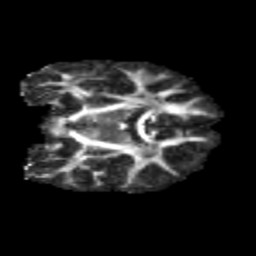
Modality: FA
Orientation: coronal
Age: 11
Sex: female
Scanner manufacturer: siemens
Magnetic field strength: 3 T
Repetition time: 3.8 s
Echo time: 0.07 s